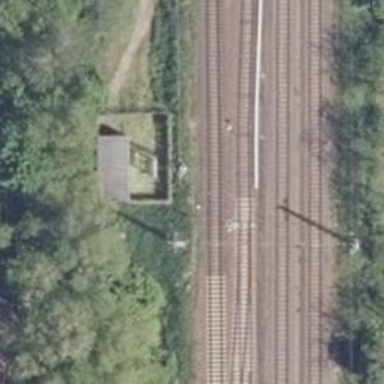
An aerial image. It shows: Electrified railway with contact line along the rail.